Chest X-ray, AP view. Patient: 51 years old, sex M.
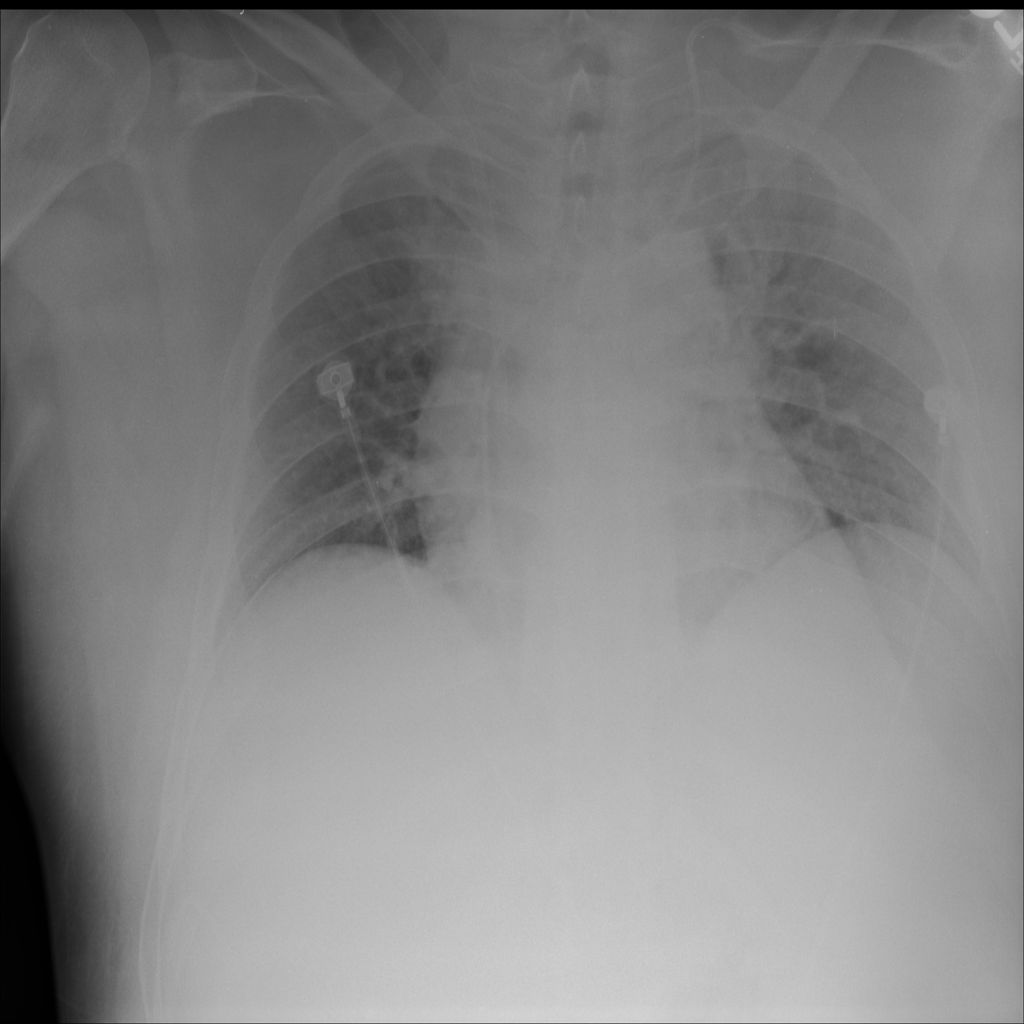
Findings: No Finding